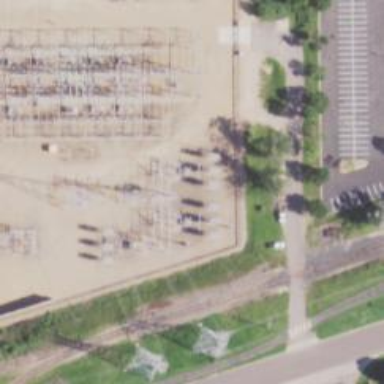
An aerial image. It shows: Mast used for lightning protection.